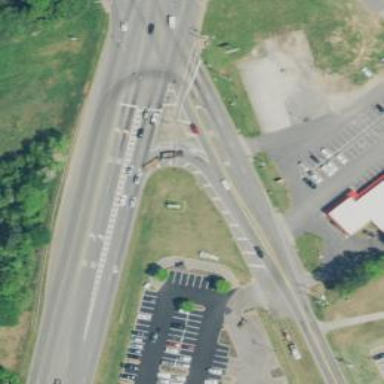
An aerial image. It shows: Secondary link road with asphalt surface.